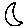
Label: moon